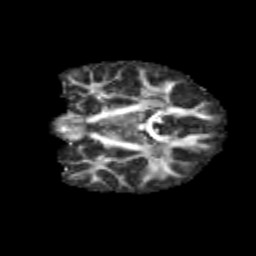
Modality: FA
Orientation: coronal
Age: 11
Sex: male
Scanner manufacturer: siemens
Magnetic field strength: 3 T
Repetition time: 3.8 s
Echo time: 0.07 s